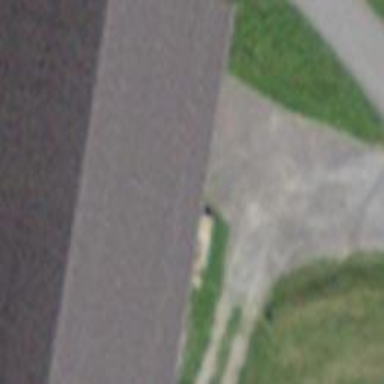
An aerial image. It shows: Rural barn.